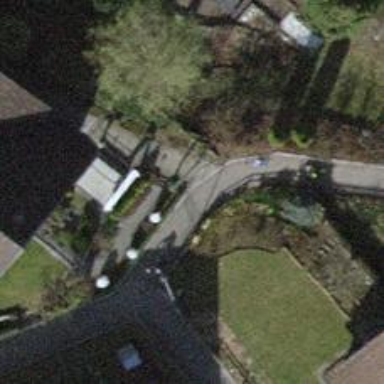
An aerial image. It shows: Paved footway.